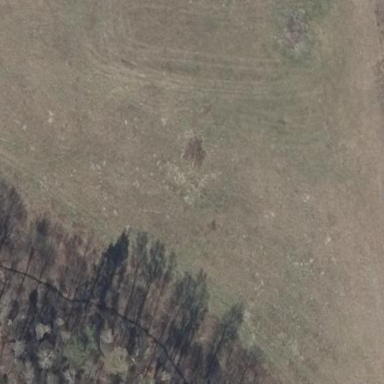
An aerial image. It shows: Beautiful meadow.